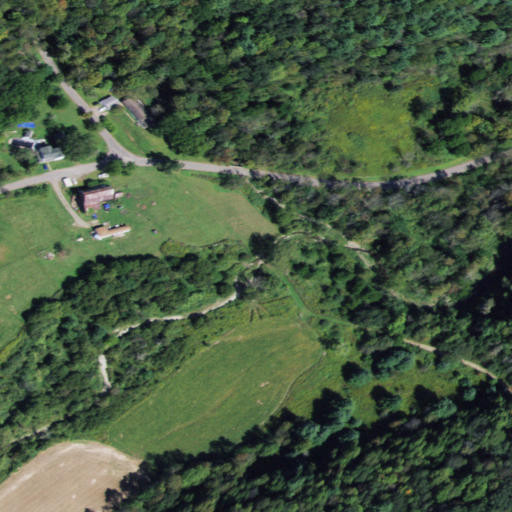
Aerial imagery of valley in New York named Diamond Valley containing pasture, deciduous forest, mixed forest, open development, low intensity development, evergreen forest, and cultivated crops